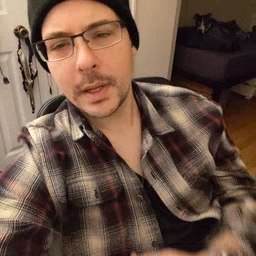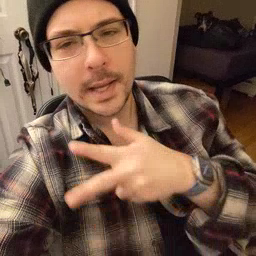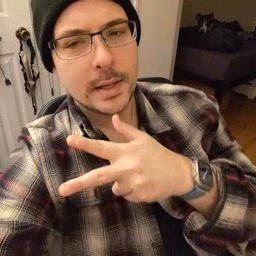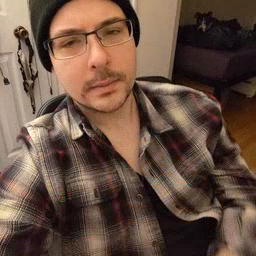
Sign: hen